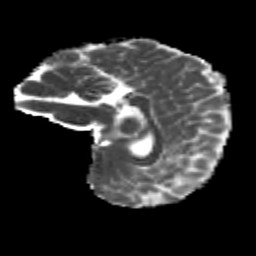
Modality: MD
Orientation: sagittal
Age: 10
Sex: male
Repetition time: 9.4 s
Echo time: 0.089 s